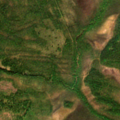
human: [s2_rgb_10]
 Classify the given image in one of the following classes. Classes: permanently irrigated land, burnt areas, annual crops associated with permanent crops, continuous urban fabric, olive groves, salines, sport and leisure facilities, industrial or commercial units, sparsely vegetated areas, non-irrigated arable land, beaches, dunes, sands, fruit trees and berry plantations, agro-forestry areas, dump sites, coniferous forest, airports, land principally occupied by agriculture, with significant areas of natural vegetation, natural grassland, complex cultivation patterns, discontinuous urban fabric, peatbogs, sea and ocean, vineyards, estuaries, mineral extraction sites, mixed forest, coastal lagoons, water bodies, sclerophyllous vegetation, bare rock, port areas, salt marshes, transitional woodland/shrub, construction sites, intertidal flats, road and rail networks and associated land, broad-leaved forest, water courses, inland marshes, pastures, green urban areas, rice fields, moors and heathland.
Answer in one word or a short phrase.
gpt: coniferous forest, mixed forest, transitional woodland/shrub, peatbogs